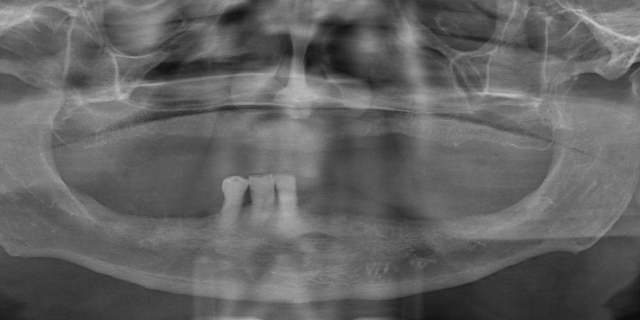
adult